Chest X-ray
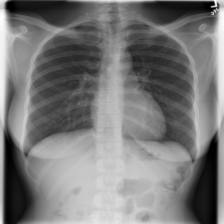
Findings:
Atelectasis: negative
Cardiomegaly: negative
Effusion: negative
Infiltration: negative
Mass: negative
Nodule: negative
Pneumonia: negative
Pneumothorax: negative
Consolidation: negative
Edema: negative
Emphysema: negative
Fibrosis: negative
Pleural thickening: negative
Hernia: negative